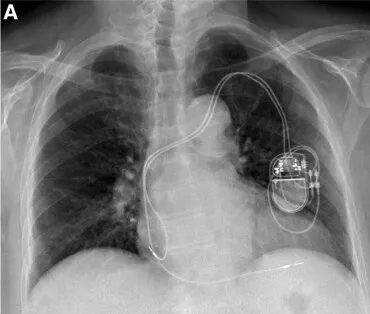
Case report 2. (A) Post-revision chest X-ray.
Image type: radiology (x_ray)